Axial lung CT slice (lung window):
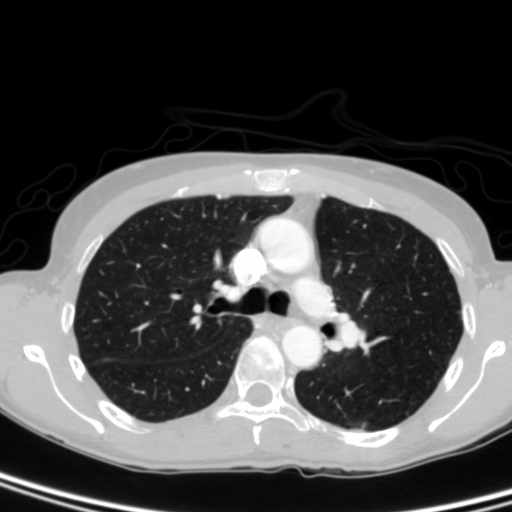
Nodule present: no